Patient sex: M
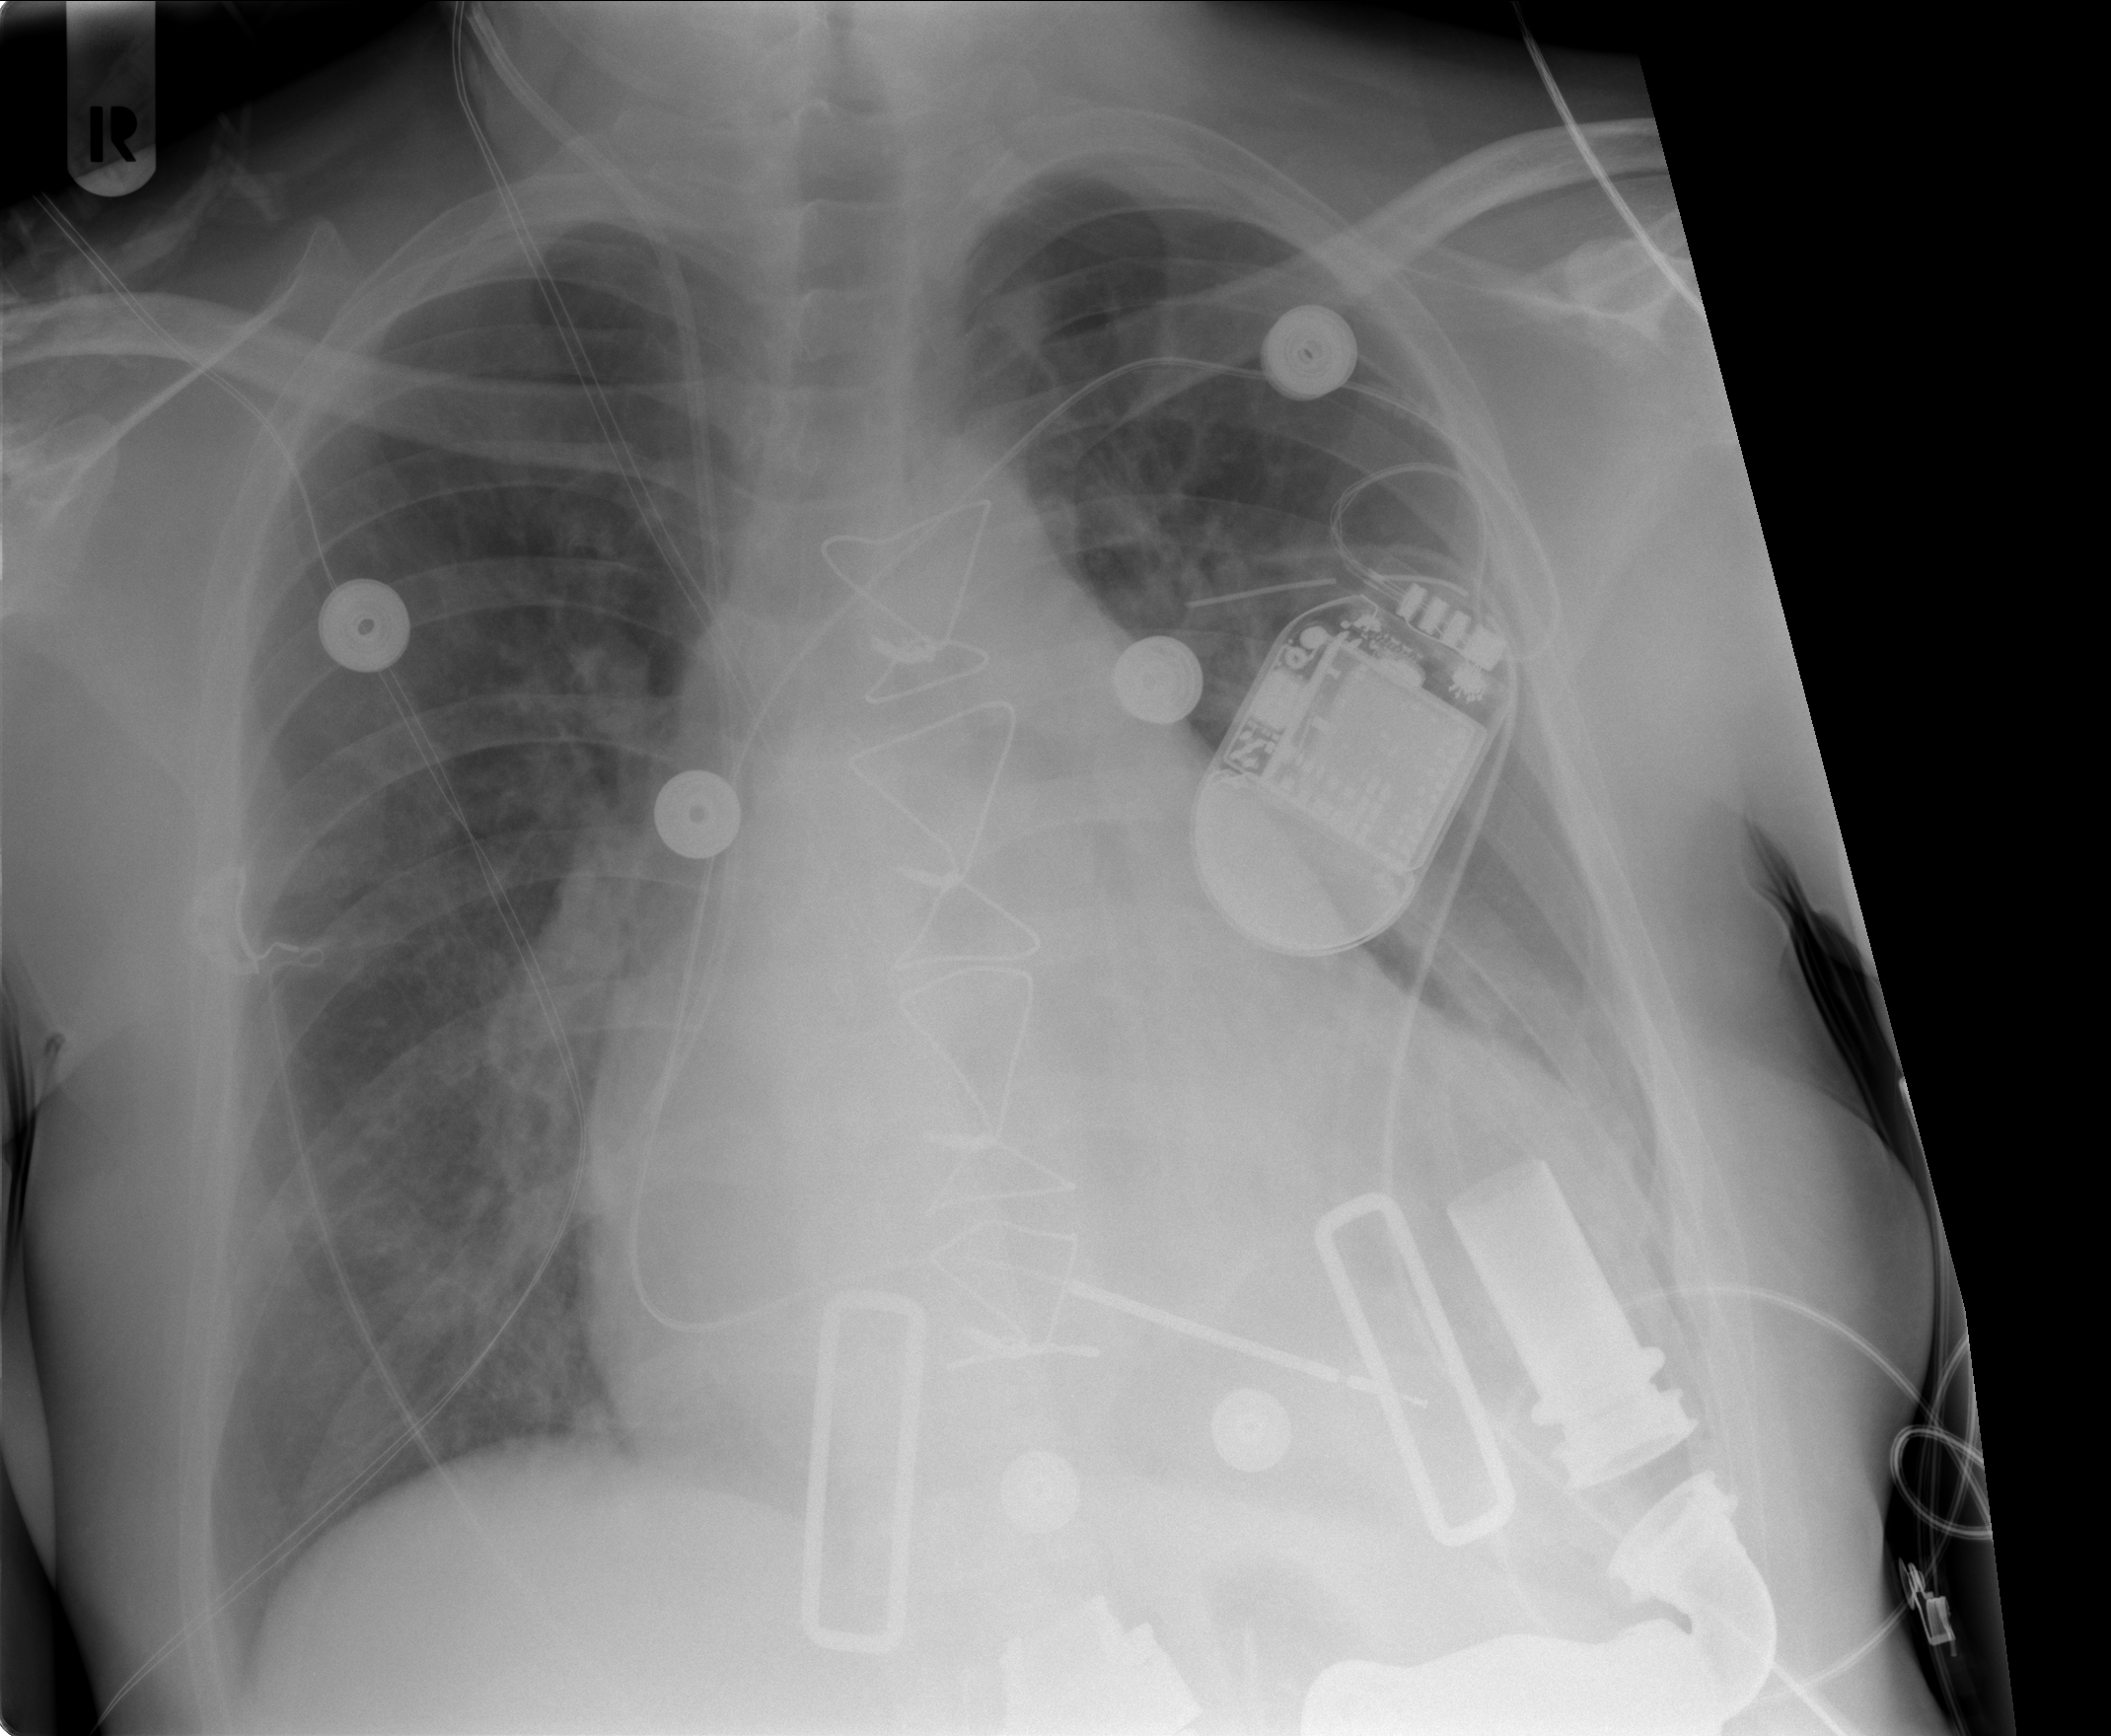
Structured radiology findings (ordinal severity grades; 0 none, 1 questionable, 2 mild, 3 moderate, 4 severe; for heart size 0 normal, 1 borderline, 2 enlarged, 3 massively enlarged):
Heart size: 3
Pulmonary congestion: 2
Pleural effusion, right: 0
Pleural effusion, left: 2
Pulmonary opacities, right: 2
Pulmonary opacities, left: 0
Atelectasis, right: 2
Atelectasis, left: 2